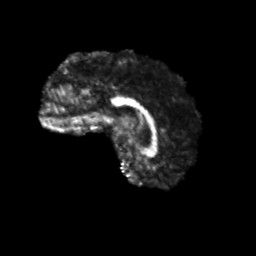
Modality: FA
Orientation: sagittal
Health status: healthy
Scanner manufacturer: philips
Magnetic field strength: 3 T
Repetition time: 9.75 s
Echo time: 0.092 s